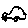
Label: car